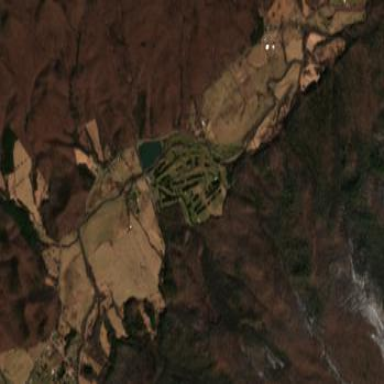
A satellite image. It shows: Golf course surrounded by greenery.